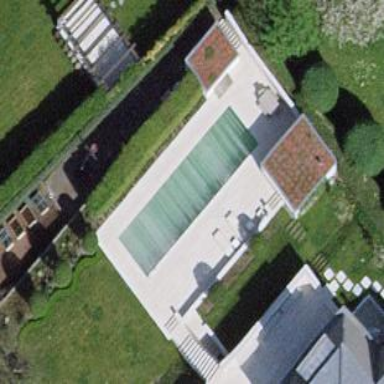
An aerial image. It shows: Swimming pool located in leisure land.